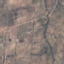
Land use / land cover class: PermanentCrop